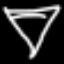
Label: diamond